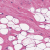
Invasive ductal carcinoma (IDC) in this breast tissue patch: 0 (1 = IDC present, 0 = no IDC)